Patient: sex M, age 50
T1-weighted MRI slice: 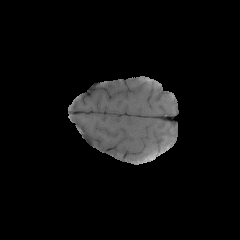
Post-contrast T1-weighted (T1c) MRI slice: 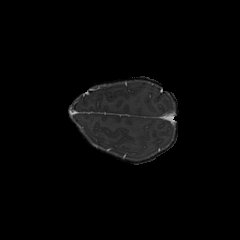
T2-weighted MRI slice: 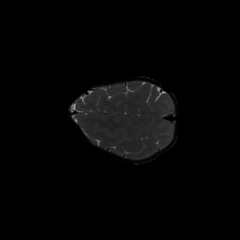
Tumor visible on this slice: no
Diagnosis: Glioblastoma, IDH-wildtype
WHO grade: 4